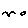
Label: bird